Question: Hi i want following thing on my java script enabled form. Whenever i select a Song on my song field album name should be auto filled from database.

Thanks
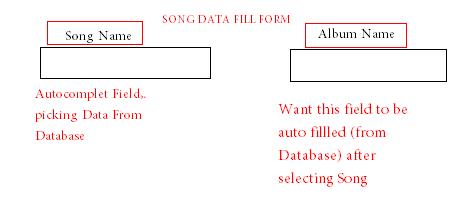
Answer: For this you will need two things
1) On server side, create a "GET" method which will take "Song Name" (go for Song ID) as input and will return you the "Album Name".
2) Using <URL> make an ajax call to this GET function
'''
$.ajax({
url: url, //Your GET URL
beforeSend: function (data) {
//Show some busy indicator (optional)
},
data: inputs + '&time=' + new Date(), //Keep this "time" parameter, makes your call unique everytime
success: function (data) {
//Success
},
error: function (data) {
//Show error (optional)
}
});
'''
As you don't have any "Submit" button, wire up key down event on your song name text box and on every key down, make a GET request, and on Success show album title in the respective text box.
<URL>